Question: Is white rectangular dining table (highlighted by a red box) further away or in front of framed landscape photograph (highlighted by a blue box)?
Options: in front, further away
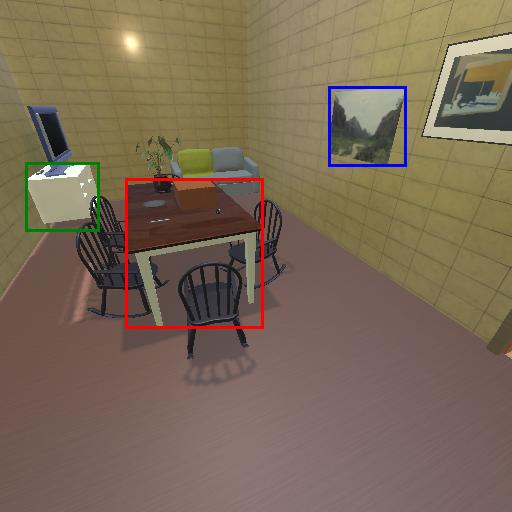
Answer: in front